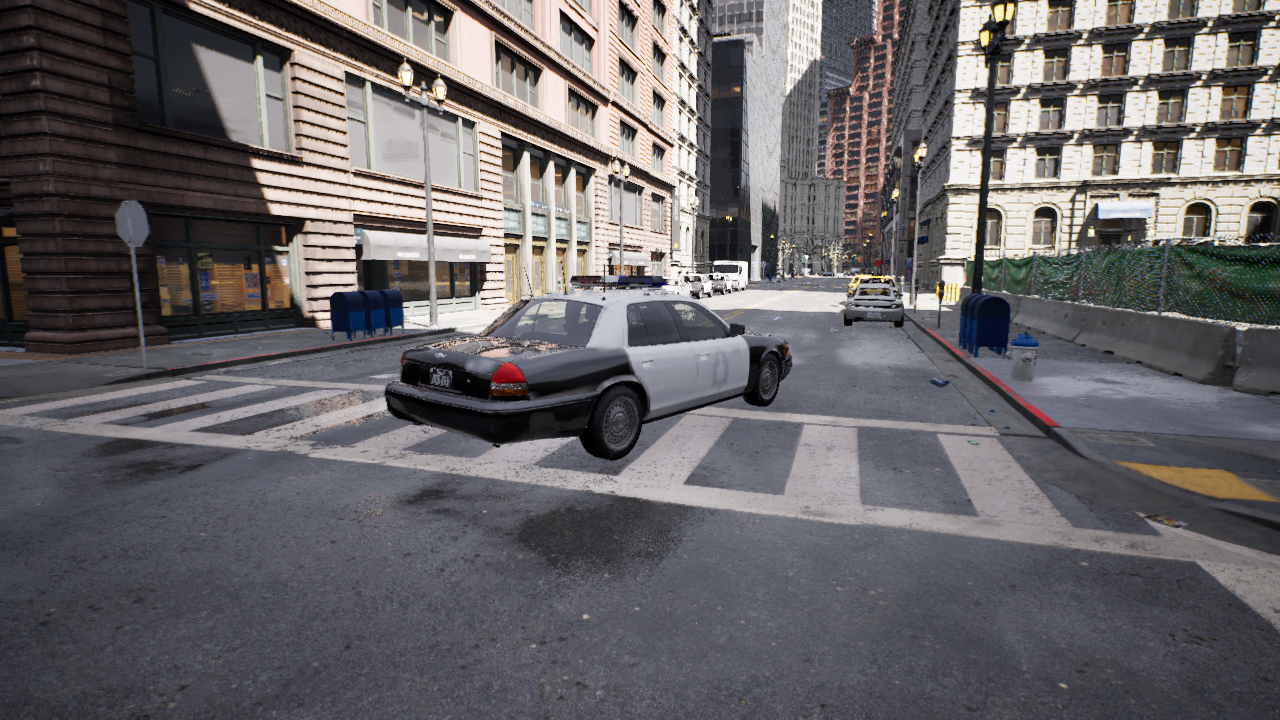
Venue: intersection
Lighting: clear day
Vehicle rig: sedan